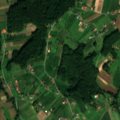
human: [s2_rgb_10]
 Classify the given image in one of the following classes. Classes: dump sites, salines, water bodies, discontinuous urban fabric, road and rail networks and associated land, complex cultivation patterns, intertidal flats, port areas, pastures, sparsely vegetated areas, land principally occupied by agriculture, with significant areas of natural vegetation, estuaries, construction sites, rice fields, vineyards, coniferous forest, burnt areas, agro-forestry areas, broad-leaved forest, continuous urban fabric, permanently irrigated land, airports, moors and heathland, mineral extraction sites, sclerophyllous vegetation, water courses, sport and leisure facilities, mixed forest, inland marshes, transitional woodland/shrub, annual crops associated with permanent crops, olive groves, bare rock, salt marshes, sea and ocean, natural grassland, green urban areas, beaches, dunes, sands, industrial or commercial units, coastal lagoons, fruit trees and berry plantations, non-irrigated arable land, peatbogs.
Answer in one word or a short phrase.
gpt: non-irrigated arable land, vineyards, complex cultivation patterns, land principally occupied by agriculture, with significant areas of natural vegetation, broad-leaved forest